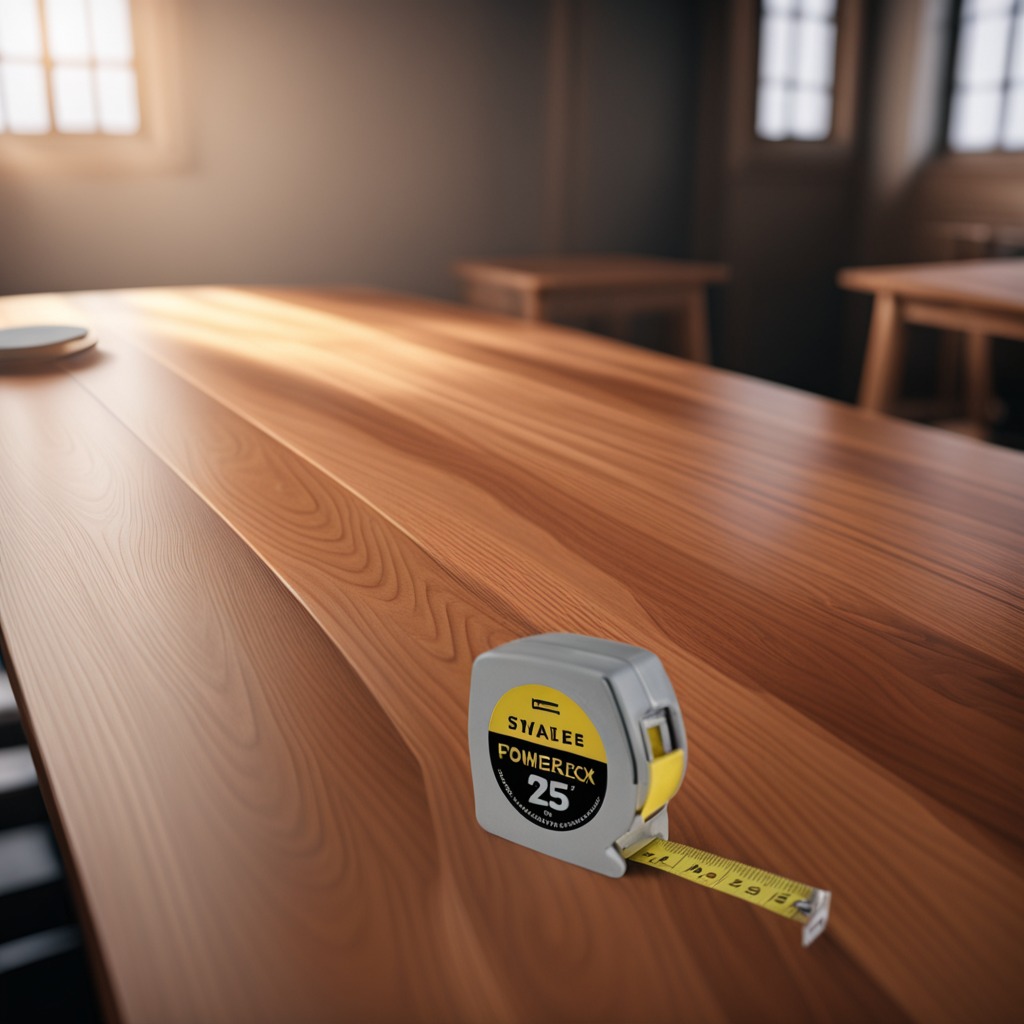
A measuring tape is lying on a wooden table in a carpentry studio.